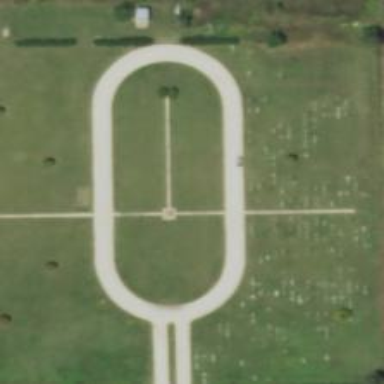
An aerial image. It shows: Cemetery.